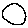
Label: circle